Question:
Hi everybody,
I have some issue with one of my project. I'm currently developing a toolbar for Google Chrome. The concept is that my extension insert by using a content script an iframe in every page i visit. Materialized in Red on my Printscreen.
After that i've created another iframe who appear when i click on the "Menu" Button. This iframe appear like a dropMenu. Materialized in orange in the printscreen.
Well now let me explain my problem :
When i click on the "dropMenuButton" i execute this code :
'''
$( "#dM1").click( function() {
dropMenu('dropMenu1', $(this).position().left);
});
'''
To be clear the function "dropMenu" will call my background page (by messaging exchange) to show or hide the dropMenu, in function if it's allready activated or not.
Here is the executed code by the "dropMenu function"
'''
if(document.getElementById("dropMenu"))
{
$("#dropMenu").slideUp(800, function() {
$(this).remove();
});
}
else
{
var body = $('body'),
MenuURL = chrome.extension.getURL(dropMenuPage + ".html"),
iframe = $('<iframe id="dropMenu" scrolling="no" src="'+MenuURL+'">');
body.append(iframe);
$("#dropMenu").hide().slideDown(800);
// Shift the menu (Left)
$("#dropMenu").css({left: marginLeft+'px'});
}
'''
So the event on dropMenuButton work perfectly but i want to provide some ameliorations like a .ClickOut event. What i want is that when somebody click outside the dropMenu (in orange) the menu will be hide.
I've tried a lot of things but nothing work...
Hope somebody will provide me some help !
Thanks in advance.
Edit (Injection) :
I've tried to inject the javascript like this :
'''
var injectJs = $('<script type=text/javascript>' +
'$(document).click(function() {' +
'dropMenu("dropMenu1", 0);' +
'});');
body.append(injectJs);
injectJs = $('$("#dropMenu").click( function(e) {' +
'e.stopPropagation();' +
'});' +
'</script>');
body.append(injectJs);
'''
But it didn't seems to inject on the page. It should have a problem somewhere...
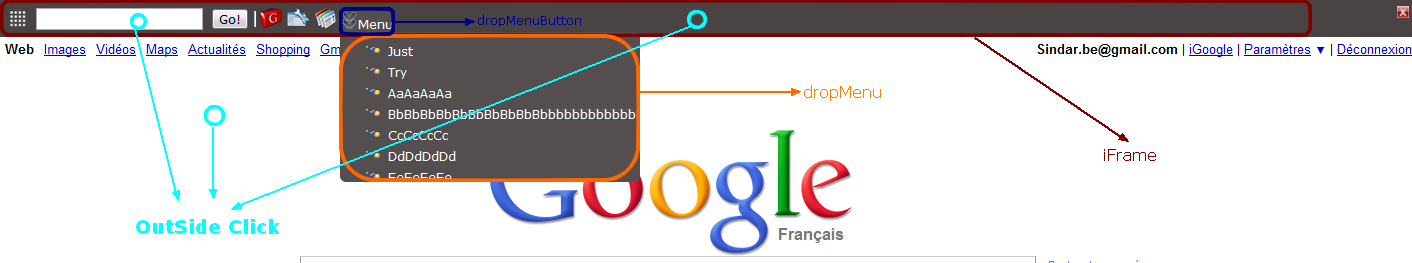
Answer: It works great but like this :
'''
$(document).click(function(){
// hide drop down clicking anywhere on page:
dropMenu('slideUp', 0);
});
$("#dM1").click( function(e) {
e.stopPropagation(); // prevent click on drop menu from removing the drop down.
dropMenu('dropMenu1', $(this).position().left);
});
'''
Now i have to insert the similar code on the global page, someone have an idea how i can insert dynamically a js code ?